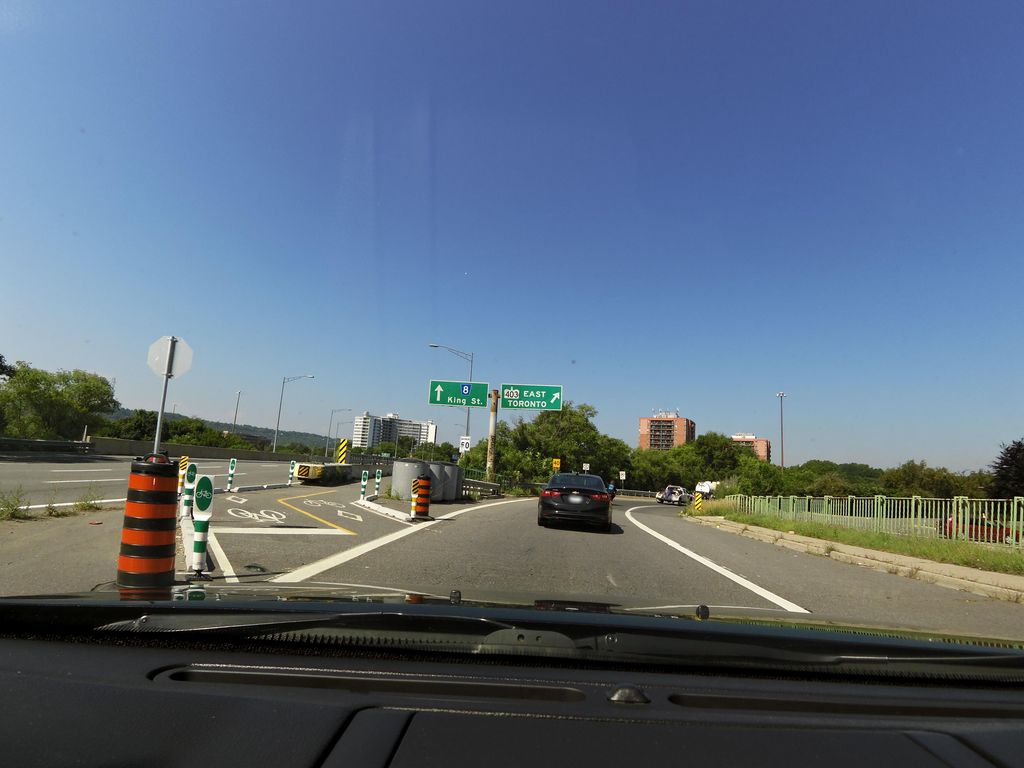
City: hamilton